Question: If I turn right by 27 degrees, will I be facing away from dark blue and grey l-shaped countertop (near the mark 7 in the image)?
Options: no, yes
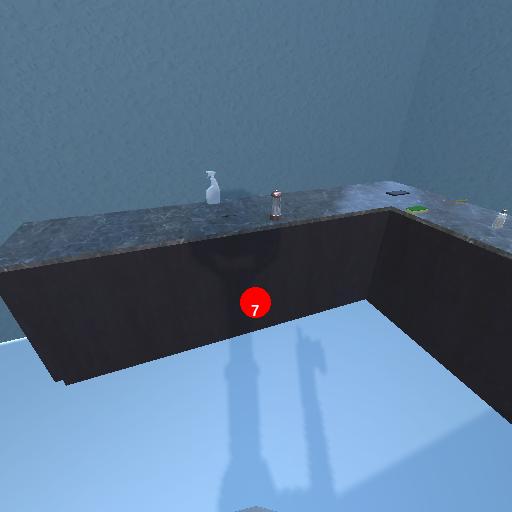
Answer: no